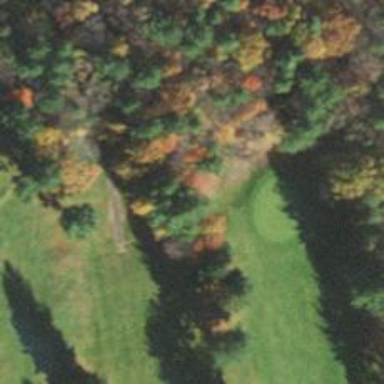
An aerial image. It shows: Golf cartpath that is also road path.